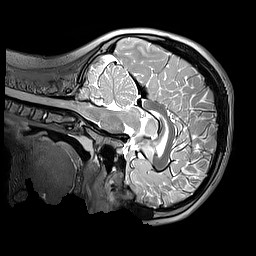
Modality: T2w
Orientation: sagittal
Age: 11
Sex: male
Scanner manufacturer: siemens
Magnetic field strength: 3 T
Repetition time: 3.2 s
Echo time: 0.408 s